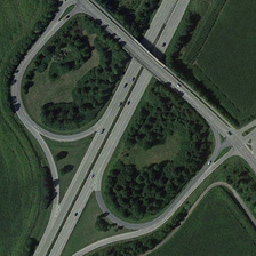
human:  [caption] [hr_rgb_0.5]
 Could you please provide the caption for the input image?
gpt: it is gray road and green lawn .

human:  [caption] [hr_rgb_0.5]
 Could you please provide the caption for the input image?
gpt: This is the road and the lawn.

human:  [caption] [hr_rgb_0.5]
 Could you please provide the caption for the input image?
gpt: This is a road and a lawn.

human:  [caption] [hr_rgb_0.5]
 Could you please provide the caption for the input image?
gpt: it is gray road and green lawn .

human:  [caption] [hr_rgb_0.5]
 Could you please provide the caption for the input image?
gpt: it is gray road and green lawn .